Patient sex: M
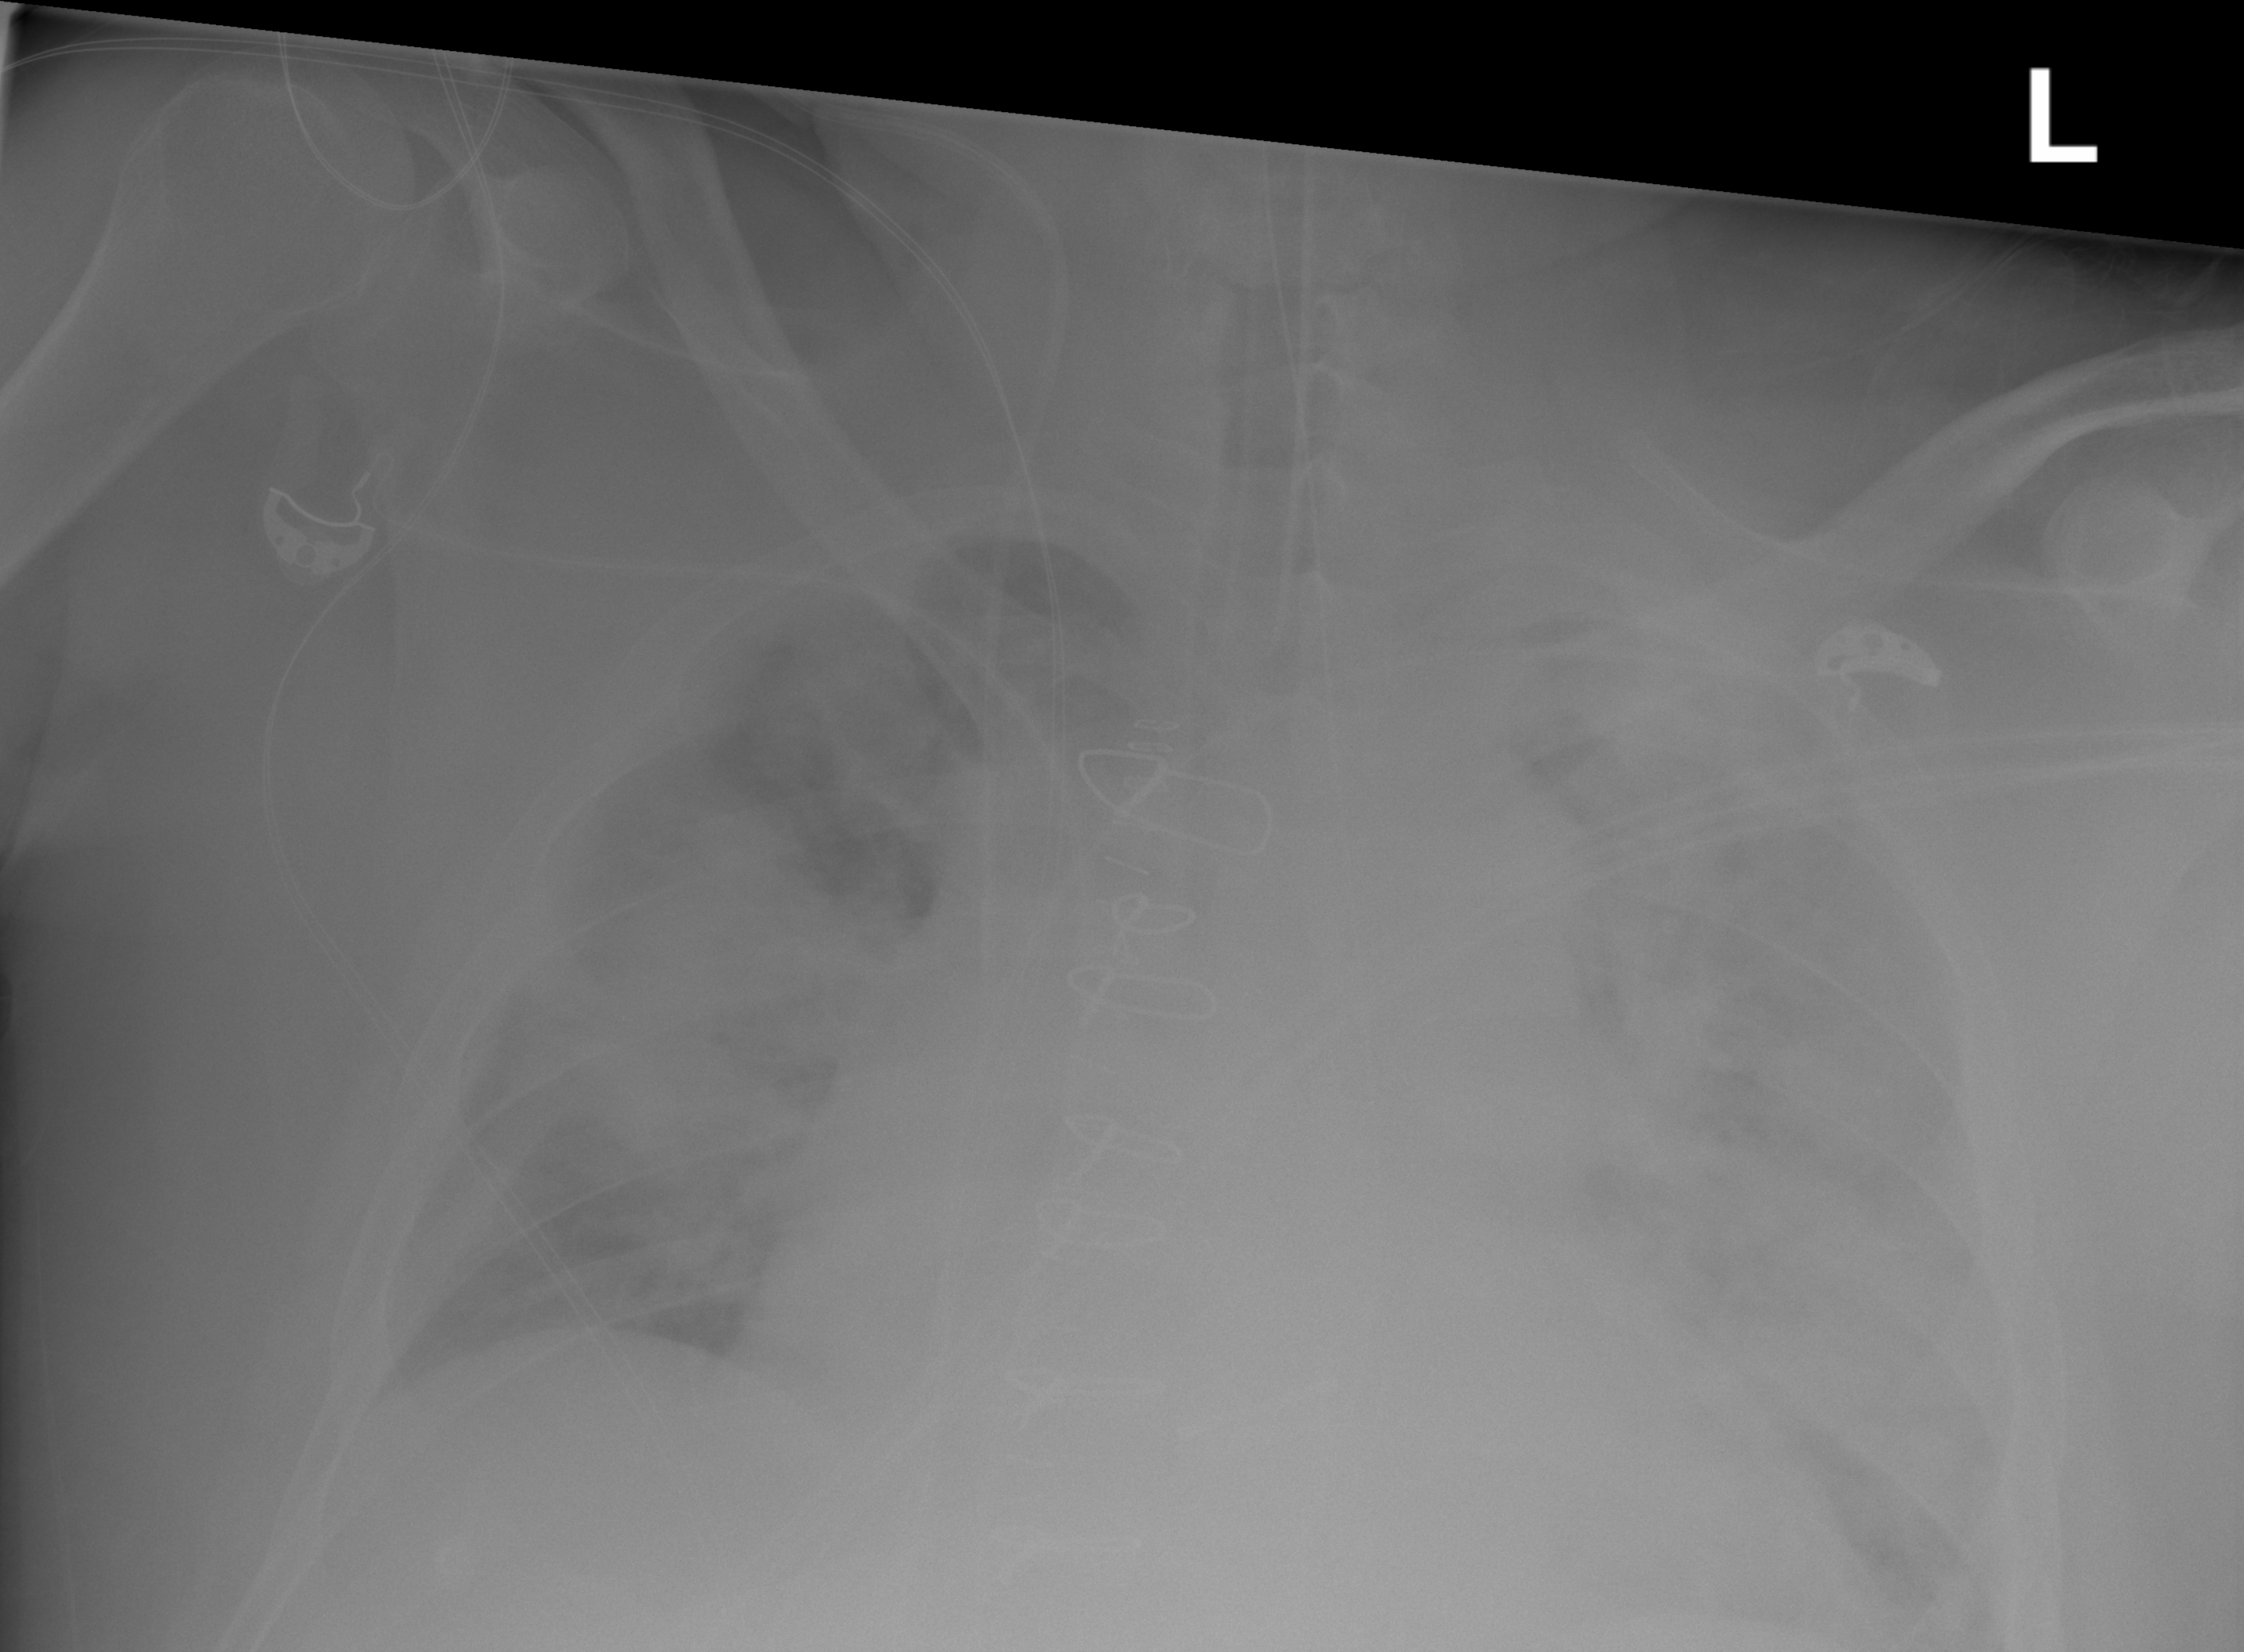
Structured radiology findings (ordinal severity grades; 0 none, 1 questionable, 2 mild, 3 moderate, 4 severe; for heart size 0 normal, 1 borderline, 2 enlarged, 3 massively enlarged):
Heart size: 3
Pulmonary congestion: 3
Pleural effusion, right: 0
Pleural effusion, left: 0
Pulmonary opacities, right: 3
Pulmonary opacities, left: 3
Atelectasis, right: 3
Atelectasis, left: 3